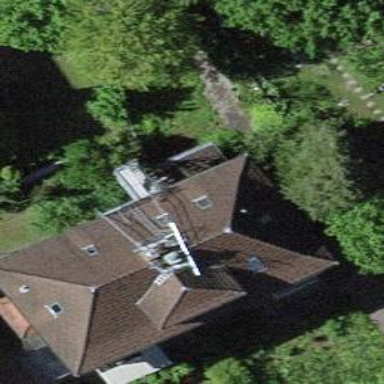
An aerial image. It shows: Semi-detached house with gabled roof.